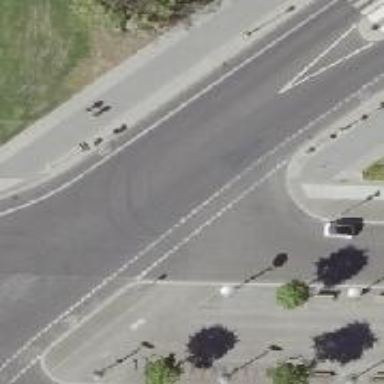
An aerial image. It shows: Residential road with asphalt surface. There is parking lane on the right side.